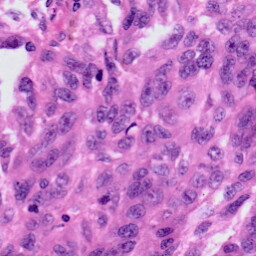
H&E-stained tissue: Skin